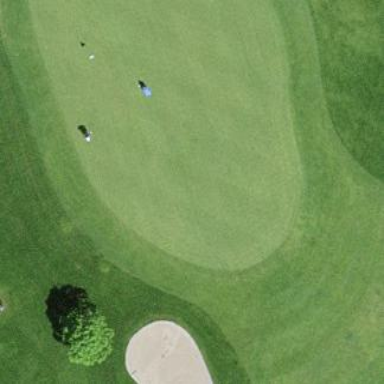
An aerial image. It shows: Green golf area with grass land use.